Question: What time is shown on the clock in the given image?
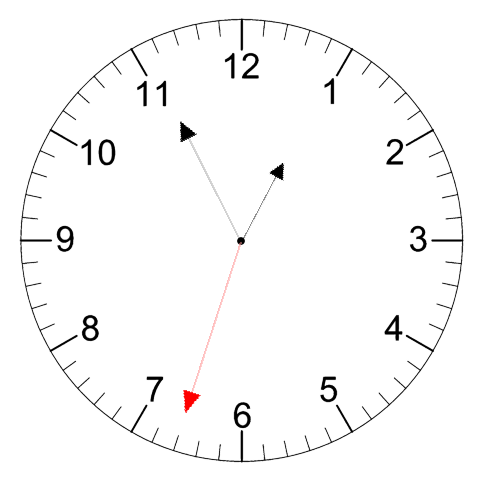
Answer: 12:55:33